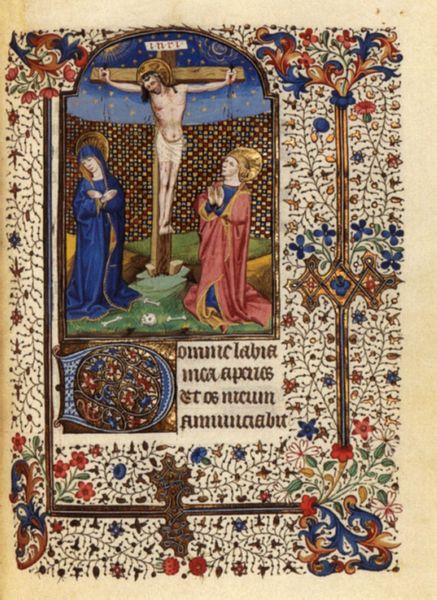
Titel: Pariser Stundenbuch
Institution: Privatsammlung/König
Schlagwörter: blau, nackt, weiß, grün, blumen, bunt, schmuck, blüten, rot, wiese, wand, bibel, leiche, rahmen, schädel, tod, tof, gewand, gold, mantel, schrift, papier, ornamente, nägel, knochen, blut, buch, kreuz, sterne, seite, text, gebet, kunst, buchseite, christus, jesus, kreuzigung, wunden, leiden, heilige, maria, gekreuzigt, latein, buchmalerei, inri, buchkunst, golde, uniziale